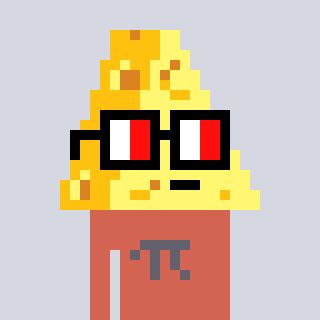
a pixel art character with square glasses with black frames and red eyes, a cheese-shaped head and a peachy-colored body on a cool background